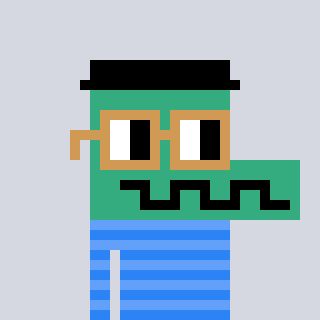
a pixel art character with square brown glasses, a crocodile-shaped head and a blue-colored body on a cool background